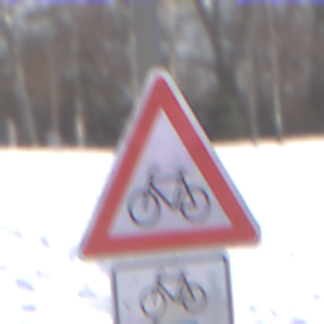
Verkehrszeichen: RadverkehrRechts
Zusatzzeichen unten: RichtungsangabeDurchPfeile9
Umgebung: Outdoor, Nature
Tageszeit: MorningAfternoon
Wetter: PartlyCloudy
Licht: Natural
Jahreszeit: Winter
Kontrast: HighContrast